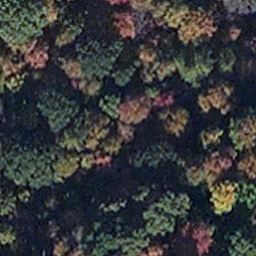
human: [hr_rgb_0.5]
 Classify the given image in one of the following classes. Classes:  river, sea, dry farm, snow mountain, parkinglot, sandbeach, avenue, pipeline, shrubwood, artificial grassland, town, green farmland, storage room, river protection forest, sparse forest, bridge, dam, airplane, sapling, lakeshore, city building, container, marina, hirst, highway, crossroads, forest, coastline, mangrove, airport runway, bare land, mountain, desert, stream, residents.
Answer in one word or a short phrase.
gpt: mangrove